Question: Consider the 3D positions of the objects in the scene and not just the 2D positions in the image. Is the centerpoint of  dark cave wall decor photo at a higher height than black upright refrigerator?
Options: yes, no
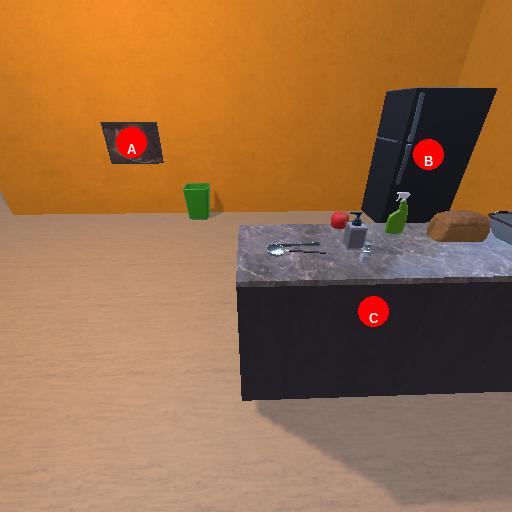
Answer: yes